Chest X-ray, AP view. Patient: 17 years old, sex F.
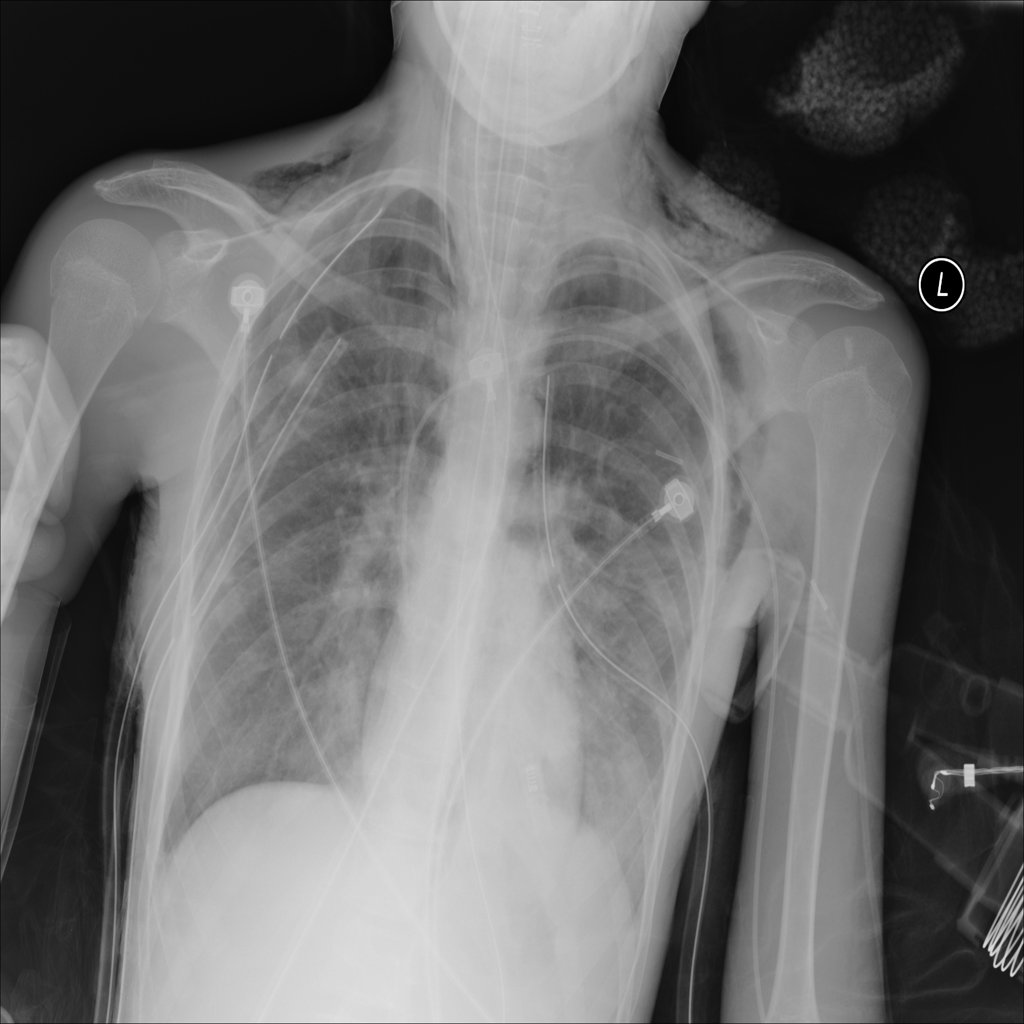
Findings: No Finding